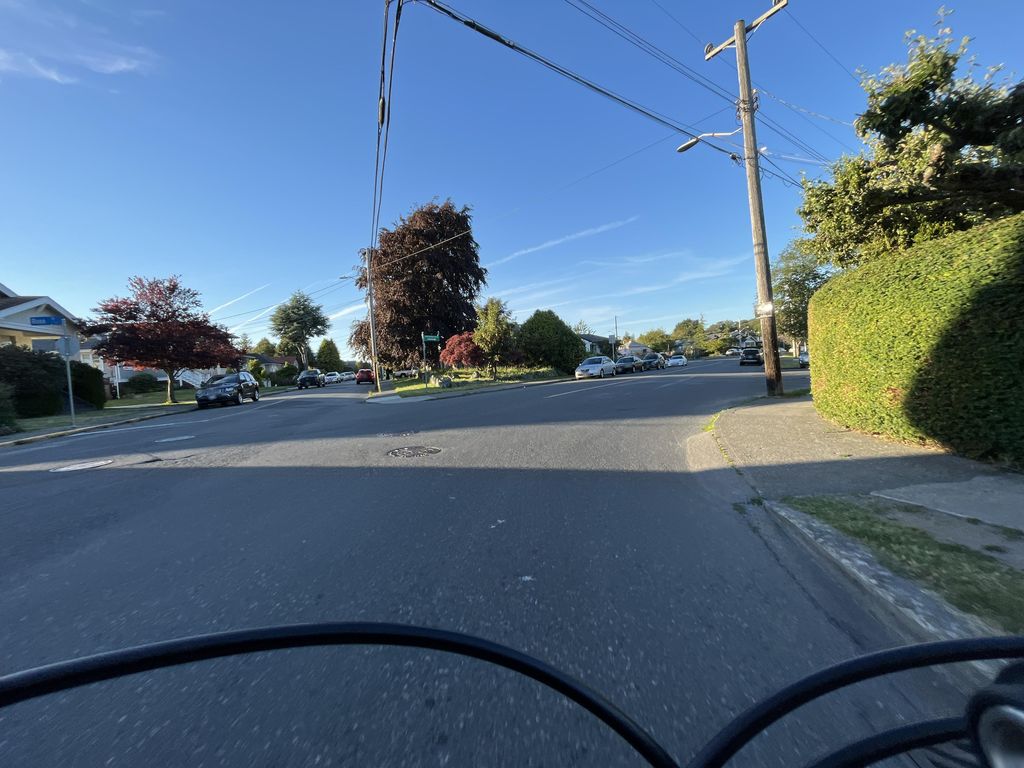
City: victoria